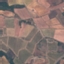
Label: PermanentCrop